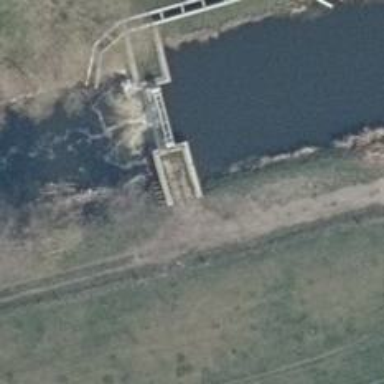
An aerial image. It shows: Weir along the waterway.